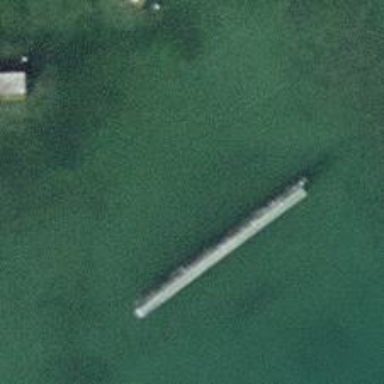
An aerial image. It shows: Breakwater structure.